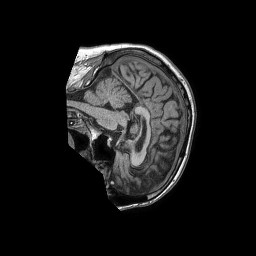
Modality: T1w
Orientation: sagittal
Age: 63
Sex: male
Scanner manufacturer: philips
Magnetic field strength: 1.5 T
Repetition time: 0.007785 s
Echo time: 0.003593 s